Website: apple
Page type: payment
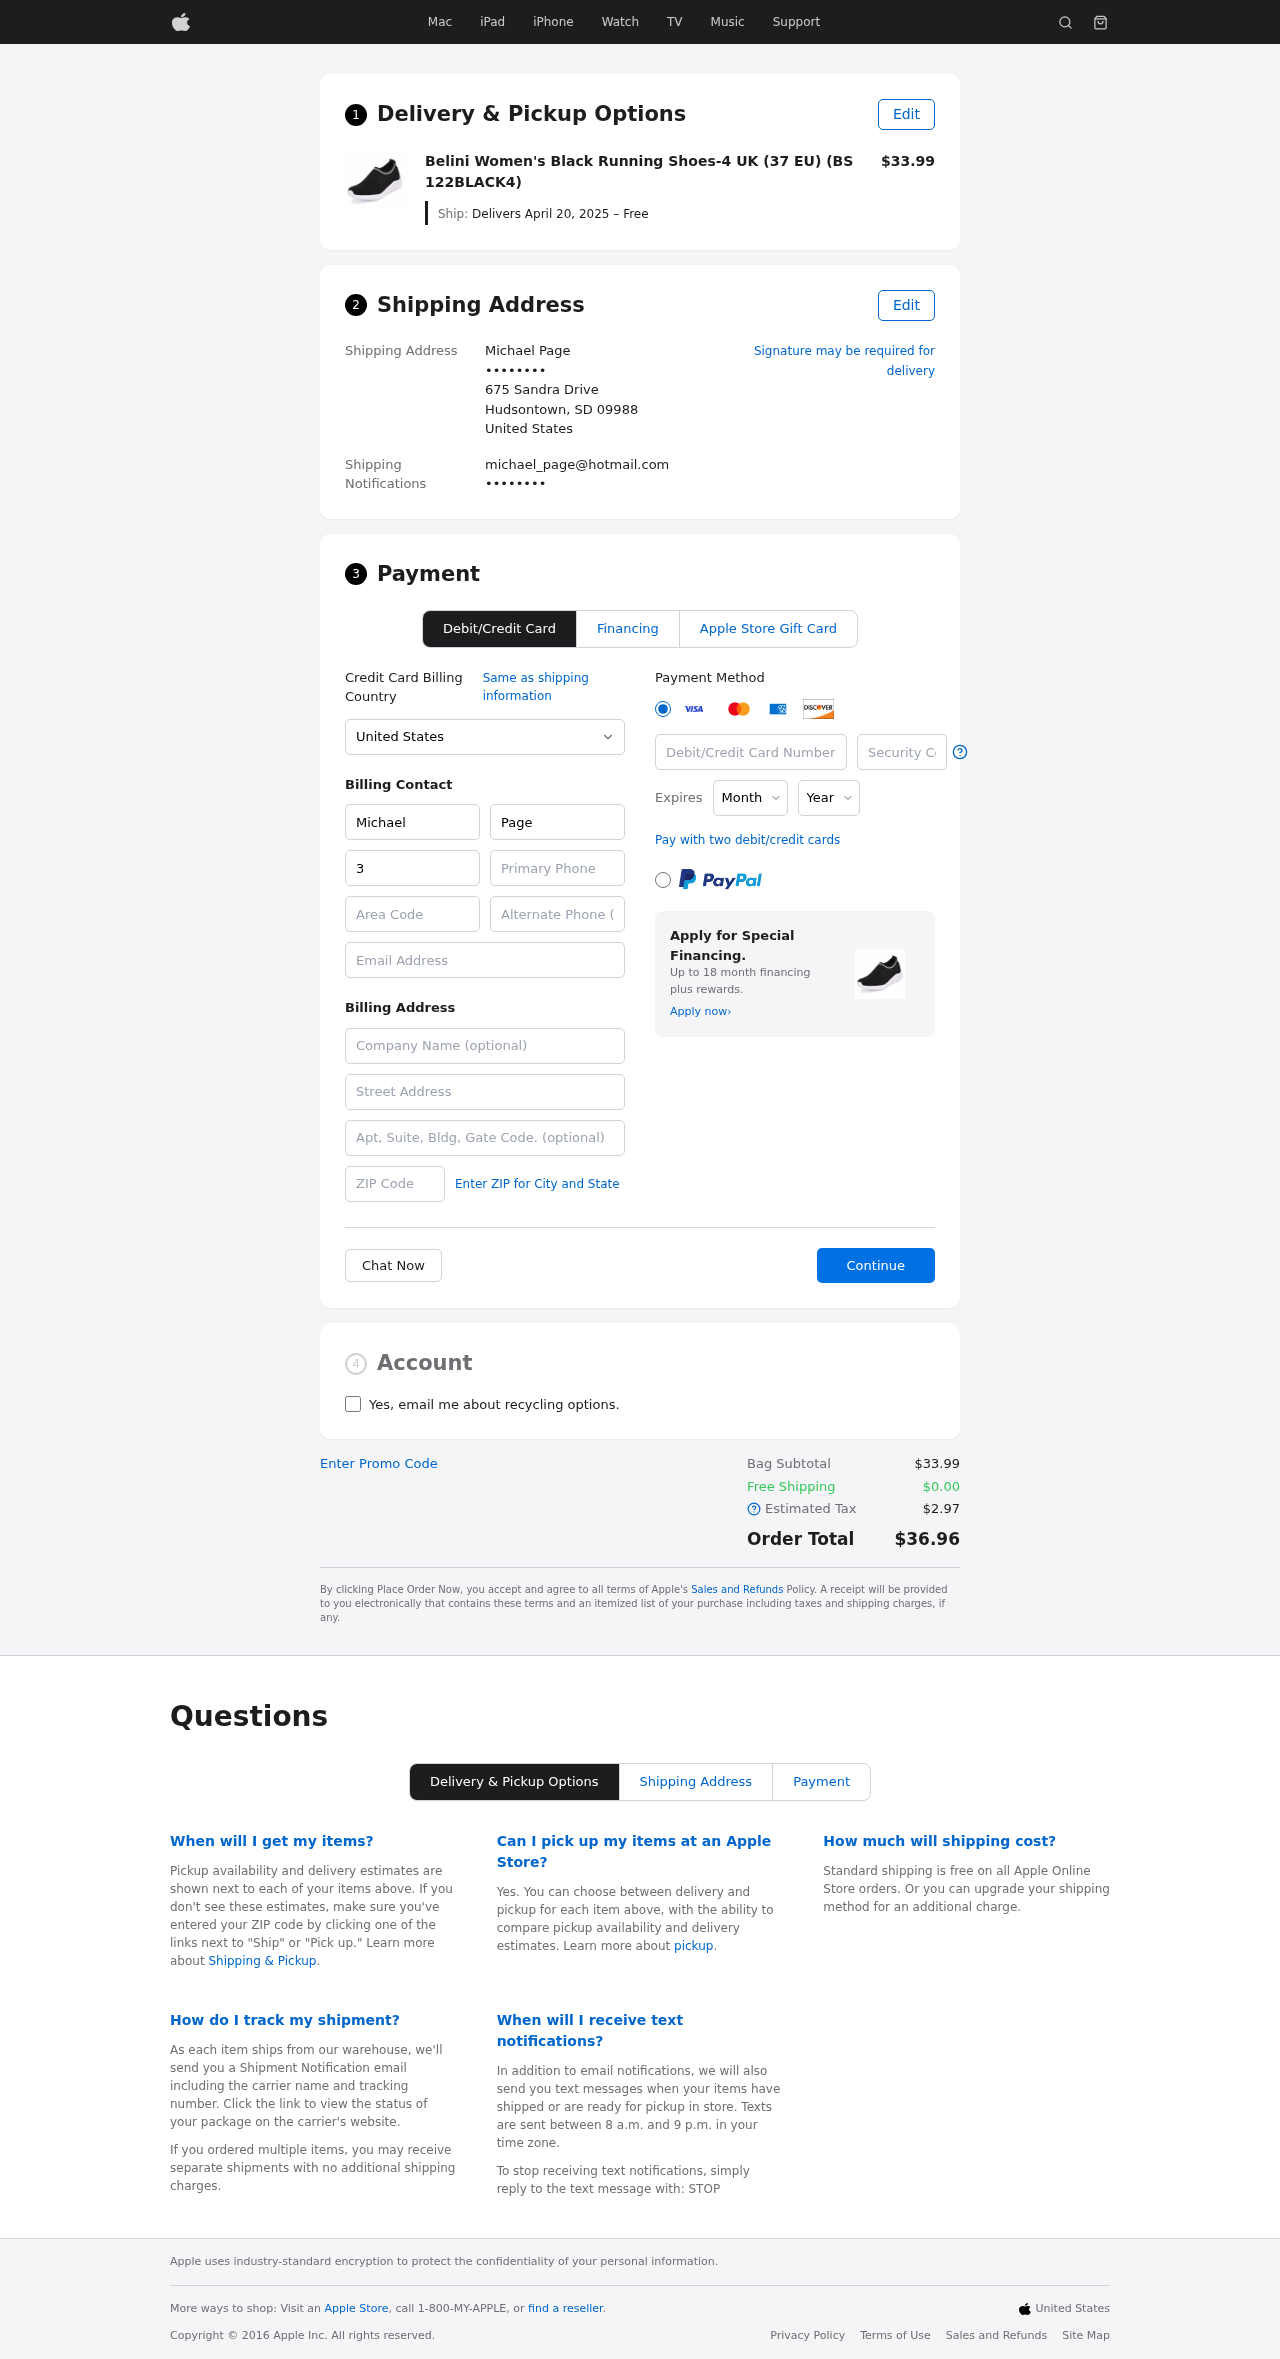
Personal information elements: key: PII_CARD_CVV
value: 701
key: PII_CARD_EXPIRY_MONTH
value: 05
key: PII_CARD_EXPIRY_YEAR
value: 28
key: PII_CARD_NUMBER
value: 4615 9188 5522 2578
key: PII_CITY_STATE_ZIP
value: Hudsontown, SD 09988
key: PII_COMPANY
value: Lopez-Sandoval
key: PII_COUNTRY
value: United States
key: PII_EMAIL
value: michael_page@hotmail.com
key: PII_EMAIL2
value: michael_page@hotmail.com
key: PII_FIRSTNAME
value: Michael
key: PII_FULLNAME
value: Michael Page
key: PII_LASTNAME
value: Page
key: PII_PHONE3
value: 3868701667
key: PII_PHONE_AREA
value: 386
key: PII_POSTCODE2
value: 75505
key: PII_SECURITY_CODE
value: ZV67
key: PII_STREET
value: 675 Sandra Drive
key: PII_STREET2
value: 9506 Elaine Manors Apt. 492
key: PII_PHONE
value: ••••••••
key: PII_PHONE2
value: ••••••••
Product elements: key: PRODUCT1_NAME
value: Belini Women's Black Running Shoes-4 UK (37 EU) (BS 122BLACK4)
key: PRODUCT1_PRICE
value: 33.99
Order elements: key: ORDER_DELIVERY_DATE
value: Delivers April 20, 2025 – Free
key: ORDER_SUBTOTAL
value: $33.99
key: ORDER_SHIPPING_COST
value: $0.00
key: ORDER_TAX
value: $2.97
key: ORDER_TOTAL
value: $36.96